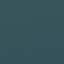
Land use / land cover class: SeaLake